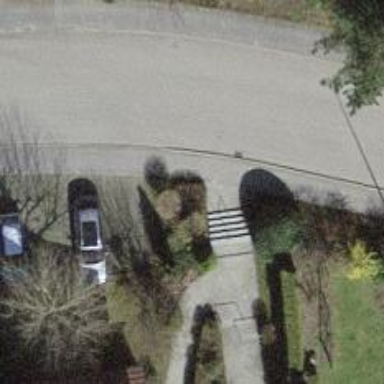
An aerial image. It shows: Set of steps on the road.